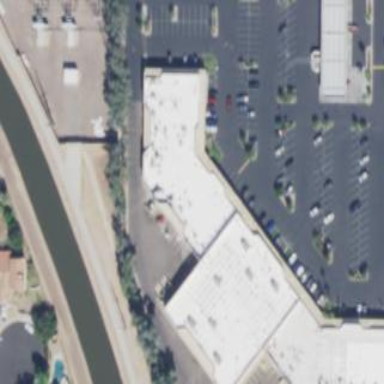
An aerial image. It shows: Fitness center building.